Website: bh-photo
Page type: payment
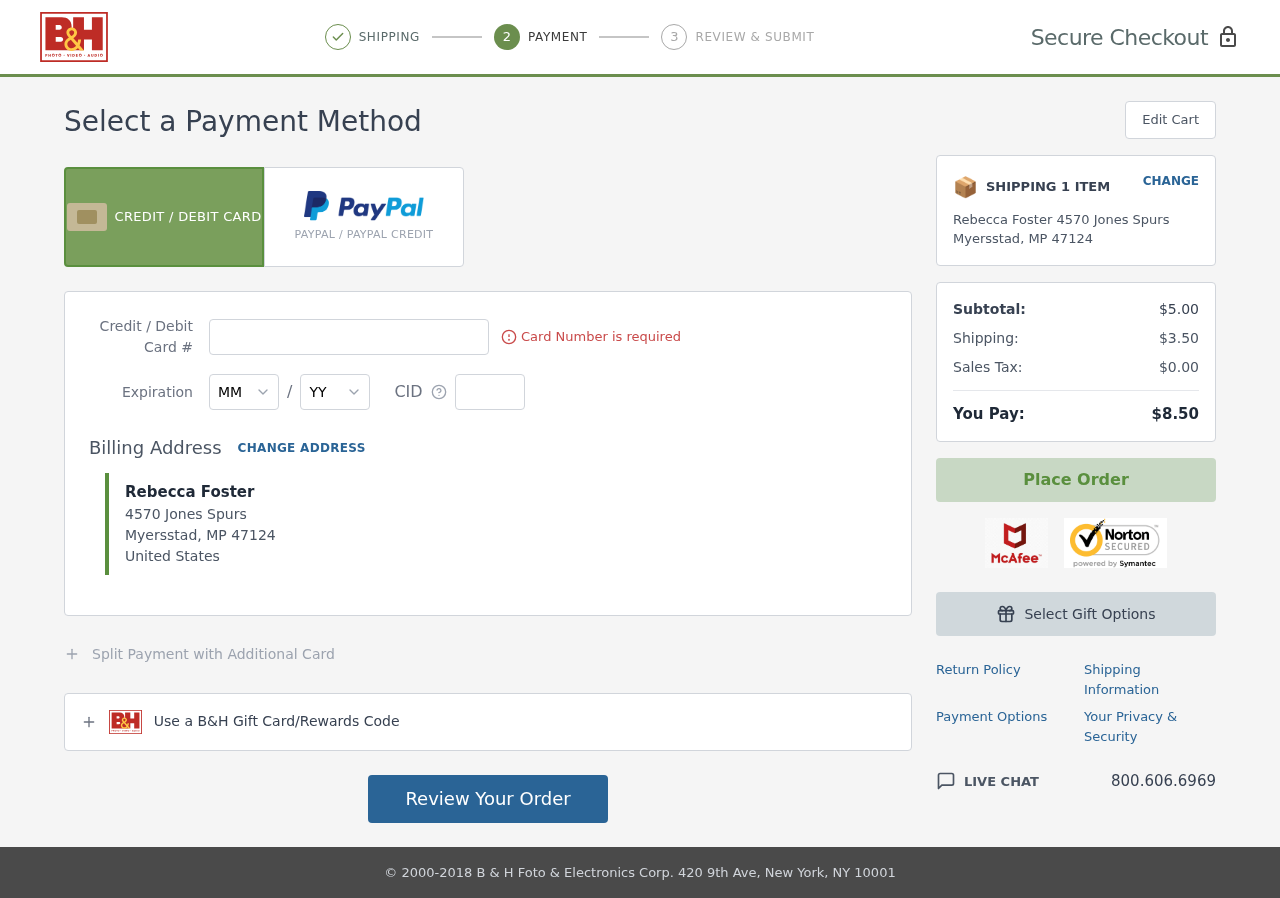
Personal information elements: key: PII_CARD_CVV
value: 151
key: PII_CARD_EXPIRY_MONTH
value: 09
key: PII_CARD_EXPIRY_YEAR
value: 28
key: PII_CARD_NUMBER
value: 6011 4348 5111 7015
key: PII_CITY
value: Myersstad
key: PII_COUNTRY
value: United States
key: PII_FULLNAME
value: Rebecca Foster
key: PII_POSTCODE
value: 47124
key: PII_STATE_ABBR
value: MP
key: PII_STREET
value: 4570 Jones Spurs
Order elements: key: ORDER_NUM_ITEMS
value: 1
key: ORDER_SUBTOTAL
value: $5.00
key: ORDER_SHIPPING_COST
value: $3.50
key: ORDER_TAX
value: $0.00
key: ORDER_TOTAL
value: $8.50